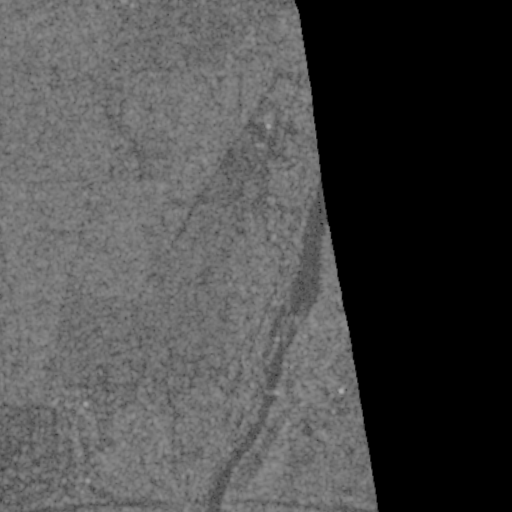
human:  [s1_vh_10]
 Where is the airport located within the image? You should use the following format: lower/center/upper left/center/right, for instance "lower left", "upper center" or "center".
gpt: The airport is located in the upper center of the image.
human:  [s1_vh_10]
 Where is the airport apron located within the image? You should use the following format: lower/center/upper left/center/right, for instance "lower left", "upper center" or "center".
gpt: The airport apron is located in the upper center of the image.
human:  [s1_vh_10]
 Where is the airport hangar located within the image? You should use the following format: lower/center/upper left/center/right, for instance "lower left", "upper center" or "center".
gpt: The airport hangar is located in the upper center of the image.
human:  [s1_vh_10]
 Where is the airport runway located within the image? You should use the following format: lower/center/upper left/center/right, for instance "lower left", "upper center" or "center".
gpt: The airport runway is located in the upper center of the image.
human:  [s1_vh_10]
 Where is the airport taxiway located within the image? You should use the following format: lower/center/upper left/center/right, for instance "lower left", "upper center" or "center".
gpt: The airport taxiway is located in the upper center of the image.
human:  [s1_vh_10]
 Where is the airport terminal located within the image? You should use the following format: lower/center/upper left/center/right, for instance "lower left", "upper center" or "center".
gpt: The airport terminal is located in the upper center of the image.
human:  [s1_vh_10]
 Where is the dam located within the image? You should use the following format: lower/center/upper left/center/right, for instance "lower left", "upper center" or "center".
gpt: The dam is located in the center of the image.
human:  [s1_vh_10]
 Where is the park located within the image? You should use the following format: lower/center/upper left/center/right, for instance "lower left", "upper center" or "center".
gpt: The park is located in the lower left of the image.
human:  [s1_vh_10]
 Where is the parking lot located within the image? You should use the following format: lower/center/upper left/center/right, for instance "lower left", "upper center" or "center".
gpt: The parking lot is located in the upper center of the image.
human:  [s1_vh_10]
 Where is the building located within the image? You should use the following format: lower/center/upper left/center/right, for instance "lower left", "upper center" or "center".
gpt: The building is located in the upper center of the image.
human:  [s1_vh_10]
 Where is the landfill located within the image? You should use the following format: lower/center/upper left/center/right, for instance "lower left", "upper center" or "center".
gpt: There is no landfill in the image.

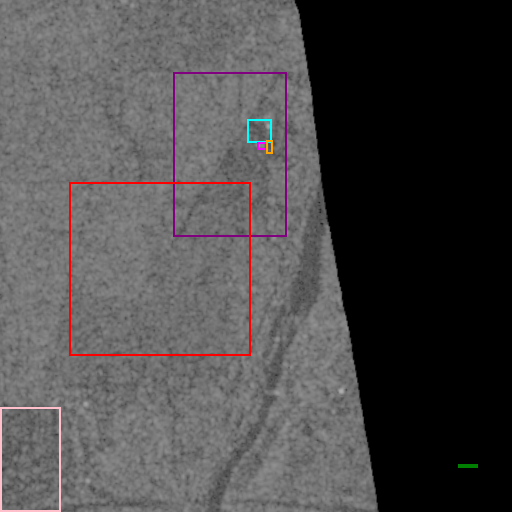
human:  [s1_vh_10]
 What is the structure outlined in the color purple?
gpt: The structure outlined in purple is an airport.
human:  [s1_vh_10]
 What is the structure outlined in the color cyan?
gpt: The structure outlined in cyan is an airport apron.
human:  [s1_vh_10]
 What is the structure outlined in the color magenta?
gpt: The structure outlined in magenta is an airport terminal.
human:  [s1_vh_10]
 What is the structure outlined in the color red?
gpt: The structure outlined in red is a crop field.
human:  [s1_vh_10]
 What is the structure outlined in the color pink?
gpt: The structure outlined in pink is a park.
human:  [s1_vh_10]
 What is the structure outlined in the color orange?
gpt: The structure outlined in orange is a parking lot.
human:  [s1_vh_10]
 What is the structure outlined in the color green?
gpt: The structure outlined in green is a building.
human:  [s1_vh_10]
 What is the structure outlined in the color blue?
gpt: There is no blue outline.